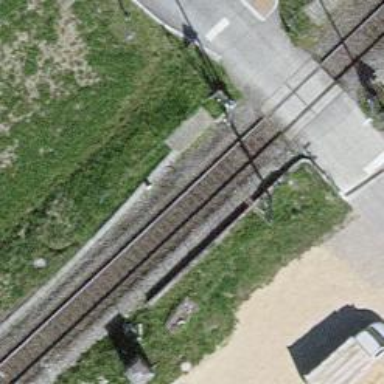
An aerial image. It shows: Single-track electrified railway with contact line.